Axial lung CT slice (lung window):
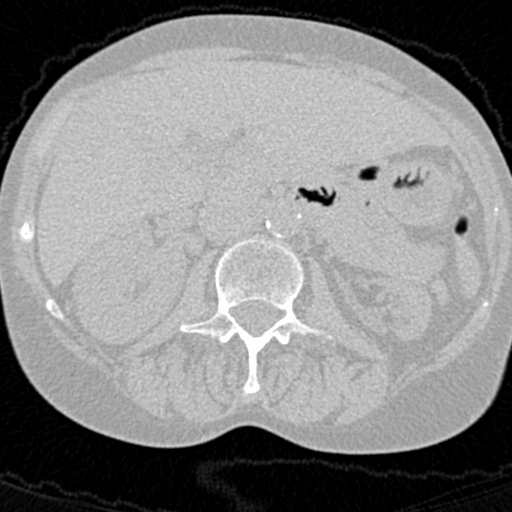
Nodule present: no